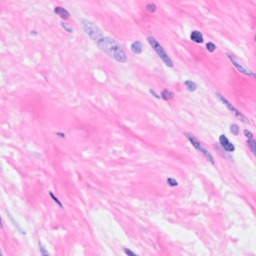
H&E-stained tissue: Breast